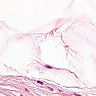
Metastatic tissue present: no